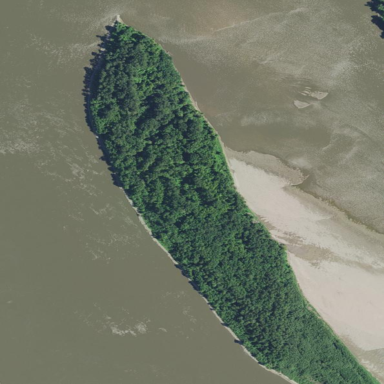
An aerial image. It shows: Islet covered with woodland.